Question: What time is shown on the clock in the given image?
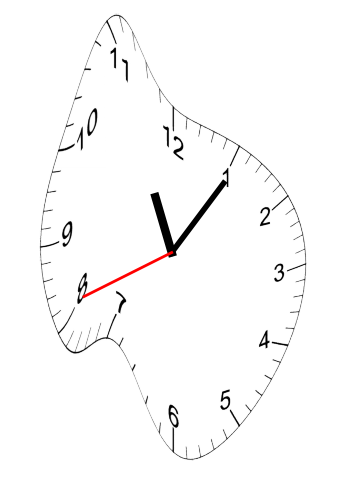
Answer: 11:05:41